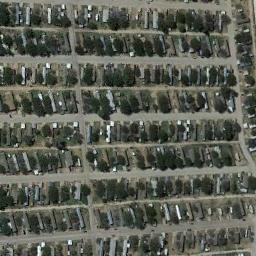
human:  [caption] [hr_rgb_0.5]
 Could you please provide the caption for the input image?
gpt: Here is a 90 degree turn road with rows of mobile homes on both sides .

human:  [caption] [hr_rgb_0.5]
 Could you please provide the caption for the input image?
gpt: The mobile home park is next to the road .

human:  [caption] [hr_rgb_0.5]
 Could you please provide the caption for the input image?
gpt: Many buildings of different shapes and sizes are in mobile home parks .

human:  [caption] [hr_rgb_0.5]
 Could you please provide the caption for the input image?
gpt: The mobile home park has lots of mobile homes arranged in lines and some trees are among these mobile homes .

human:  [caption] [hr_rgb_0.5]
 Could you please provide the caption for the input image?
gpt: There are many buildings and trees arranged neatly in the mobile home park .